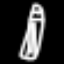
Label: pencil